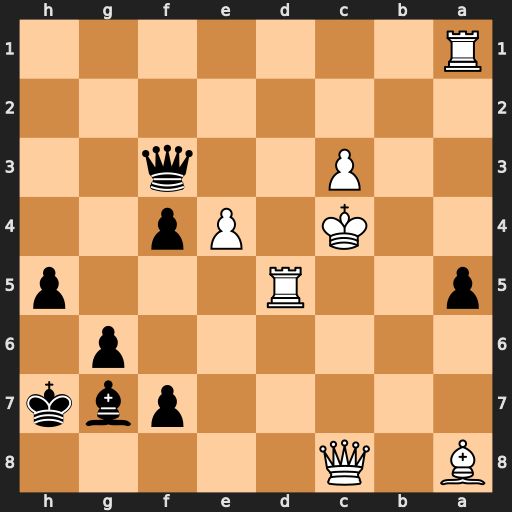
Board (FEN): B1Q5/5pbk/6p1/p2R3p/2K1Pp2/2P2q2/8/R7
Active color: b
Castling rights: -
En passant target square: -
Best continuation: Qxc3+ Kb5 Qxc8